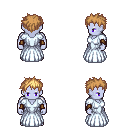
a pixel art fantasy rpg character, male body template, dark elf, purple skin, underdress, red pants, light blonde bedhead hairstyle, leather bracers, four views (front, back, left, right), 2x2 character sprite sheet, small pixel art, hard edges, no anti-aliasing